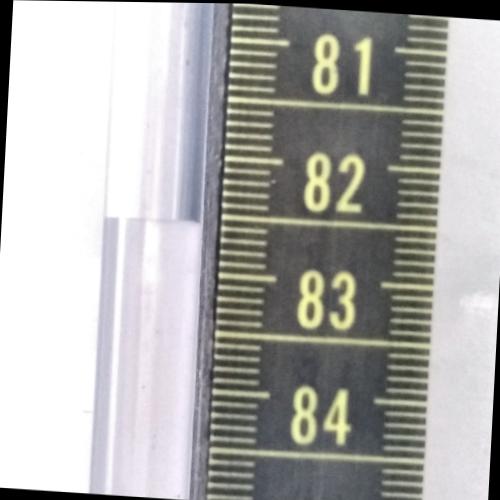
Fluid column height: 82.6 cm